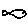
Label: fish